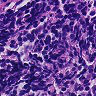
Metastatic tissue present: no